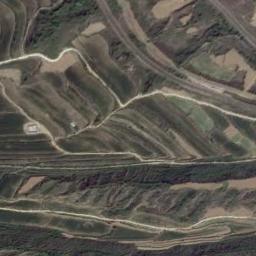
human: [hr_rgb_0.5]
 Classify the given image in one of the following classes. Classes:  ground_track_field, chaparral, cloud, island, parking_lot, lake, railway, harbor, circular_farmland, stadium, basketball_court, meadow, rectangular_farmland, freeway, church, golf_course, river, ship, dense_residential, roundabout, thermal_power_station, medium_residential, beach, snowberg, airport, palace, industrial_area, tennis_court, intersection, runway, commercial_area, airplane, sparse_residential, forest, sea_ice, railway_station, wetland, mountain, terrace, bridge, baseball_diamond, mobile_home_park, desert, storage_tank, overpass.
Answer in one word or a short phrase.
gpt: terrace